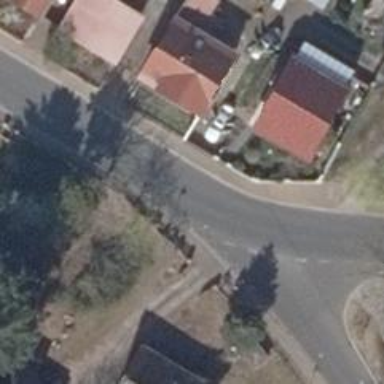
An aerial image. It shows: Tertiary road with asphalt surface. Separate sidewalks on both sides of the road.